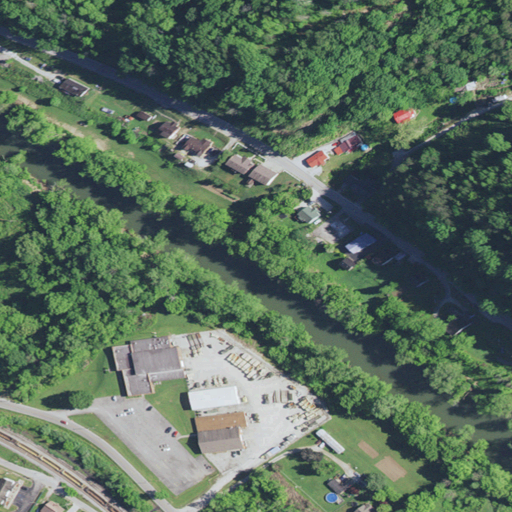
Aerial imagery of valley in Kentucky named Porter Hollow containing deciduous forest, medium intensity development, low intensity development, open development, herbaceous wetlands, mixed forest, high intensity development, pasture, open water, barren land, and grassland